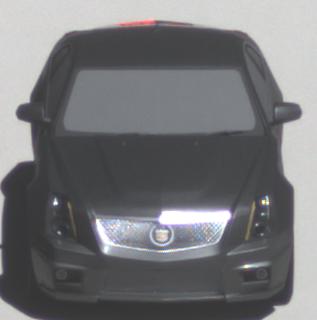
Make: Cadillac
Model: CTS-V
Detailed model: CTS-V (II) Limousine
Model produced from: 2008/11
Model produced until: 2010/12
Doors: 4
Color: gray
Road condition: dry road
Daytime: midday
Contrast: high contrast